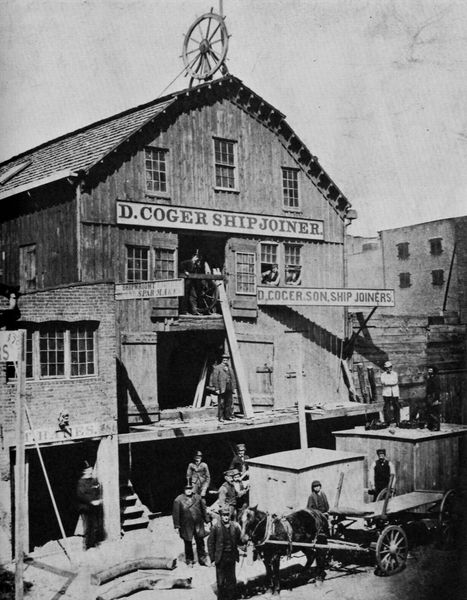
Titel: Schiffschreinerei von Daniel Coger und seinem Sohn
Künstler: Amerikanischer Photograph
Schlagwörter: himmel, mann, schatten, weiß, frauen, menschen, fenster, grau, hintergrund, holz, licht, männer, schwarz, dach, haus, zylinder, alt, gitter, sonne, personen, arbeit, handel, karren, pferd, pferde, schuppen, zaumzeug, terrasse, schrift, ansicht, fassade, säcke, giebel, mauer, ziegel, hütten, amerika, fabrik, kutsche, laden, speichen, werbung, arbeiter, hafen, industrie, rad, wagen, wagenrad, werft, treppe, treppen, salon, inschrift, balken, stufe, stufen, bretter, tor, halle, foto, fotografie, photographie, schild, scheune, winde, dachfenster, scheiben, brett, schwarz-weiß, schilder, deichsel, photo, schwarz weis, kreuze, schreiner, tischler, werkstatt, zimmerer, etagen, usa, pferdegespann, gespann, fotographie, stockwerke, nabe, aufnahme, bau, firma, holzhaus, englisch, bauen, schreinerei, lager, baustelle, container, holzbau, ziegelmauer, schilde, lagerhaus, stiegen, dock, tischlerei, steuer, steuerrad, pioniere, joiner, son, western, bootsbauer, bootswerft, dockarbeiter, stapelhaus, steuerruder, t, pferdekutsch, kornmahlen, shipjoiner, personoen, fenst, coger, d. coger shipjoiner, ship, shipjoine, pinierzeit